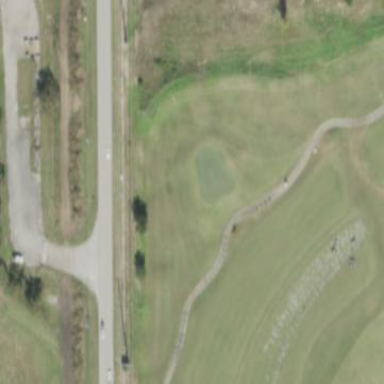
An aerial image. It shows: Grassy area designated as golf tee.